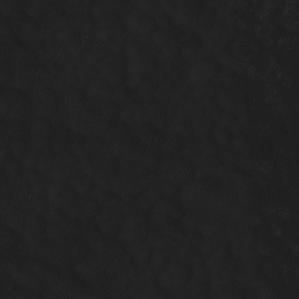
Label: non_frost